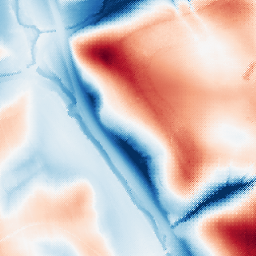
Category: classical
Decomposition family: uniform
Decomposition parameters: size: 100
Upsampling method: regularized
Upsampling parameters: scale: 4
lambda_reg: 0.1
Upsampling scale: 4